Question: I'm a new guy to eclipse and android stuff... I went to google and downloaded the latest dev pack for MAC OSX and imported the project... Alot of errors showed up... they were all related to "NameOfAClass_"... looking around i found out that the error is because AndroidAnnotations is not working... so i first read about it and digging a little further I got to Annotation Processing...
My current config seems right: Java compliance is 1.6. But the Option/Menu for Annotation Processing does not show up! I right click the project, go to compiler and i all i get is in the SS below... Can anyone tell me what am I missing or doing wrong?

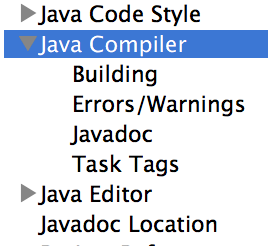
Answer: Theres a problem with the ADT google provides. I downloaded LUNA and installed the SDK apart and now everything is working fine